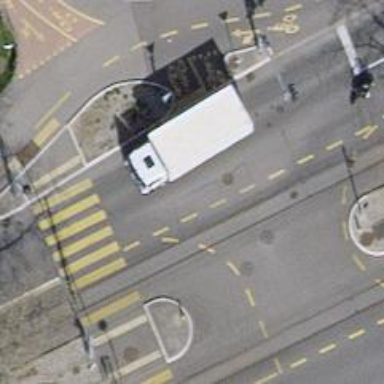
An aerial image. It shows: Road with traffic signals.